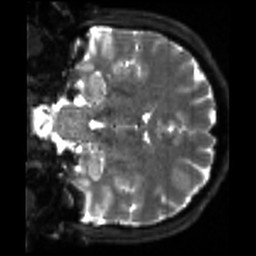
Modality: sbref
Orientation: coronal
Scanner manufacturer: siemens
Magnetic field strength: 3 T
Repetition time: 4 s
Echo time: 0.0594 s